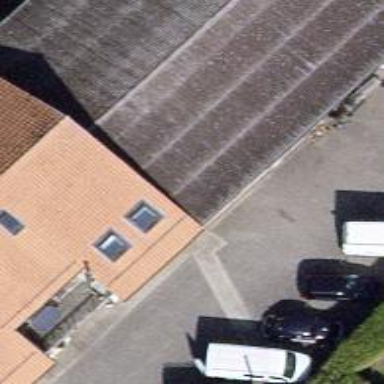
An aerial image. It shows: Car repair shop.